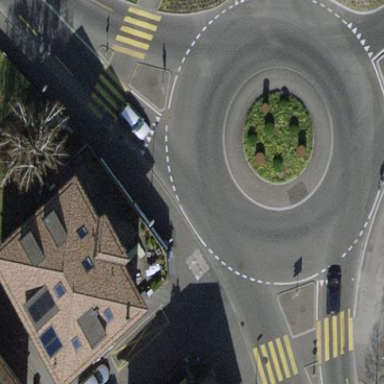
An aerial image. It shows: Tertiary road with asphalt surface leading to roundabout.